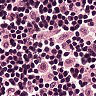
Metastatic tissue present: no